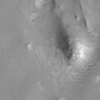
Label: not_dusty